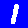
Digit: 1